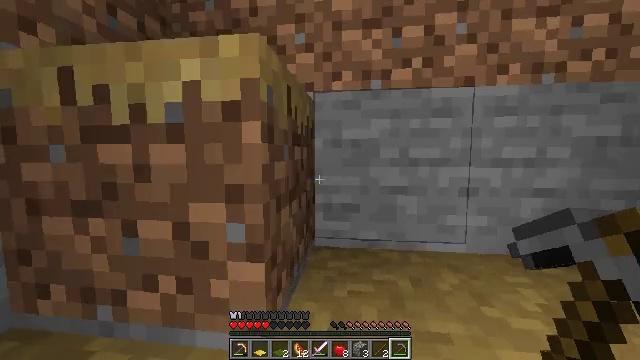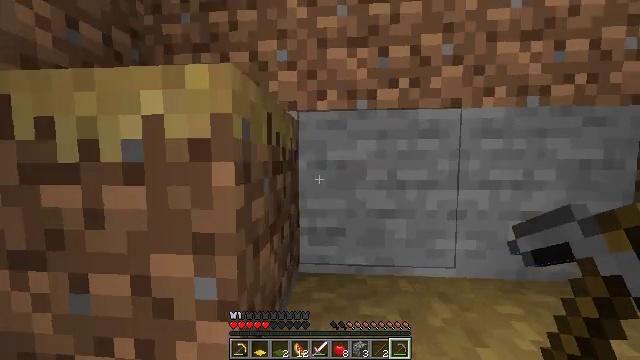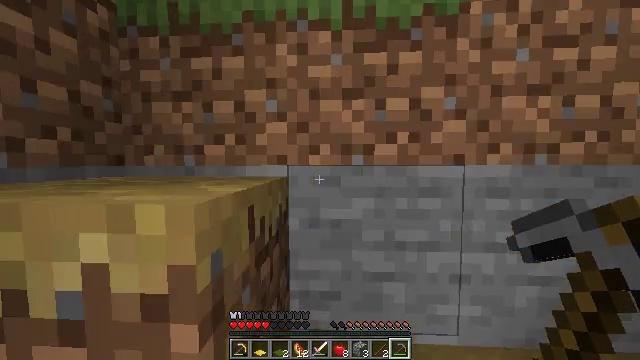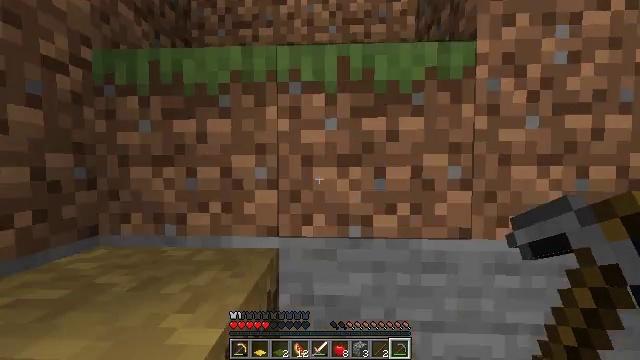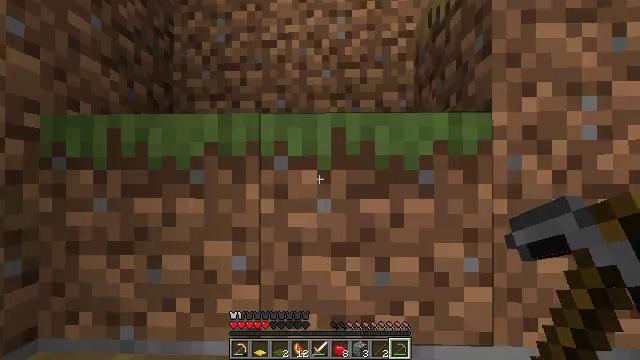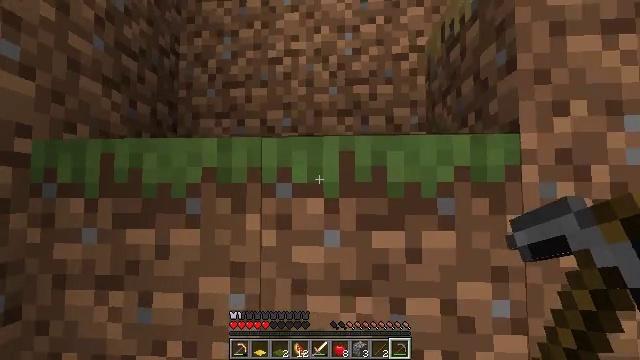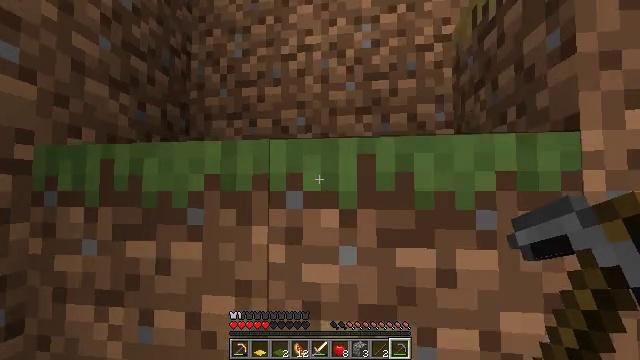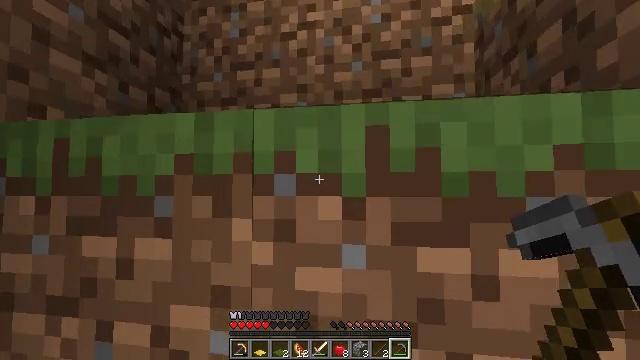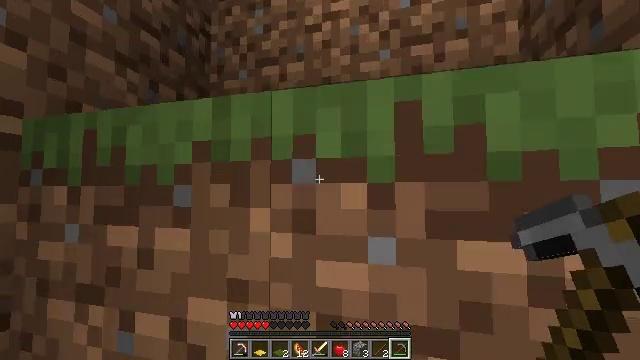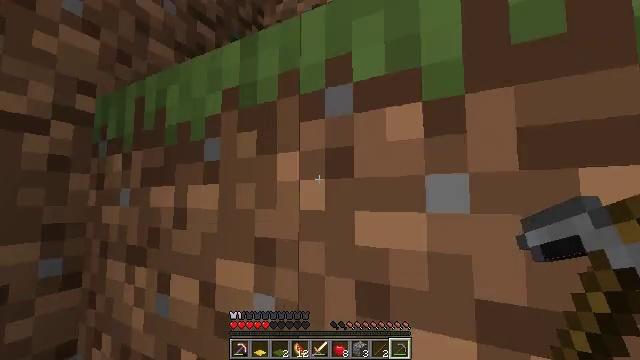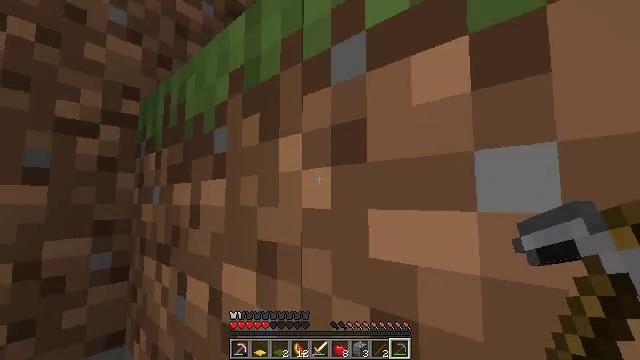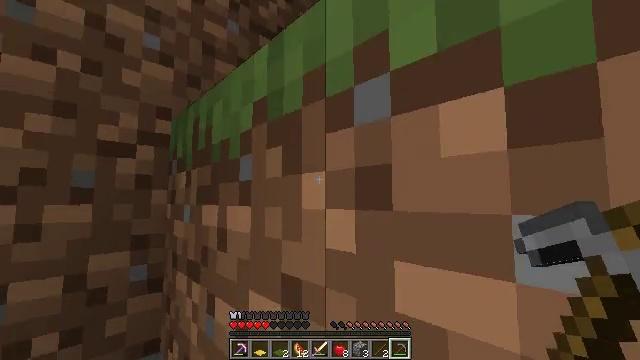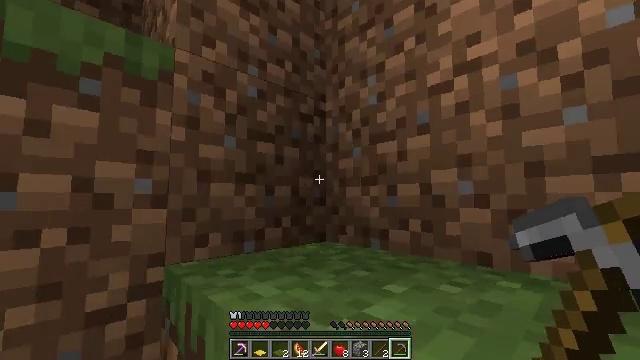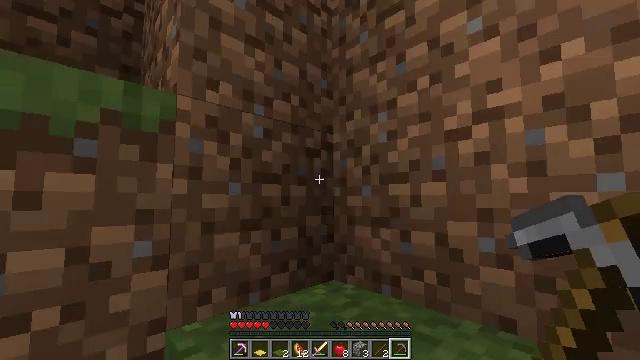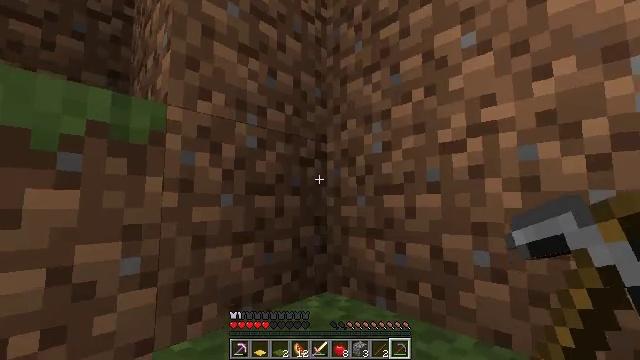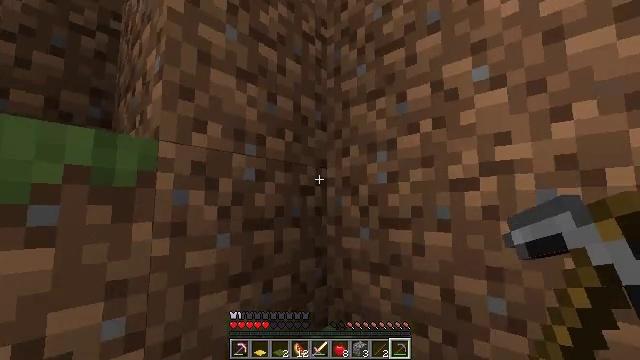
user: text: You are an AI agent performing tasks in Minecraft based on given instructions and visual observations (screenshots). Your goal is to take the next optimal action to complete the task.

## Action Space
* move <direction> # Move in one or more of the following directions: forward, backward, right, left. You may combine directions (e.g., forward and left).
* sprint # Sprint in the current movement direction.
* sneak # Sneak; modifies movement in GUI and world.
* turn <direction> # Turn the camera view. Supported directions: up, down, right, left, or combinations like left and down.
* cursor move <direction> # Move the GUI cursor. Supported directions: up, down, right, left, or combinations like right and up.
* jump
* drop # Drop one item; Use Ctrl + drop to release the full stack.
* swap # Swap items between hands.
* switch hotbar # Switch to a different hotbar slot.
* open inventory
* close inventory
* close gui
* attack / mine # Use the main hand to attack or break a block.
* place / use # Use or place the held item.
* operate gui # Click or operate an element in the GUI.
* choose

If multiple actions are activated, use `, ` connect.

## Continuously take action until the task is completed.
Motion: motion action
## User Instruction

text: Gather oak leaves by attacking.
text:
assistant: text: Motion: move forward, turn right and up, jump
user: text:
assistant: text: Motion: move forward, turn right, jump
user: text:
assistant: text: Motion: move forward, turn up, jump
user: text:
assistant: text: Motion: move forward, turn right and up, jump
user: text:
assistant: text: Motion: move forward, turn left and up, jump
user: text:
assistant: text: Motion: move forward, turn left, jump
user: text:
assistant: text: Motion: move forward, turn left, jump
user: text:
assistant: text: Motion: move forward, turn left, jump
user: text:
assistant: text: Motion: move forward, turn left and up, jump
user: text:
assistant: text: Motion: move forward, turn left, jump
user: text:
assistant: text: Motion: move forward, turn left, jump
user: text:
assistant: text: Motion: move forward, jump
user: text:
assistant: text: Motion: move forward, jump
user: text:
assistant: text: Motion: move forward, turn right, jump
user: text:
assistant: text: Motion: move forward, turn right, jump
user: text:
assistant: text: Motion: move forward, turn right, jump
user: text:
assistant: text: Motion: move forward, turn right, jump
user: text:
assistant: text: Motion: move forward, turn right, jump
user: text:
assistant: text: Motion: move forward, turn right, jump
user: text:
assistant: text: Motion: move forward, turn right, jump
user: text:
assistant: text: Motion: move forward, turn right, jump
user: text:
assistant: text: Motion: move forward, turn down, jump
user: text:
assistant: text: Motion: move forward, jump
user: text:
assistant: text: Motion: move forward, jump
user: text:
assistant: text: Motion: move forward, jump
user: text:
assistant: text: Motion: move forward, jump
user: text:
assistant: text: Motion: move forward, turn right, jump
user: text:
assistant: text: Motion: move forward, turn right and down, jump
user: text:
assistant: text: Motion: move forward, turn right and down, jump
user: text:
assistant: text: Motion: move forward, turn right and down, jump